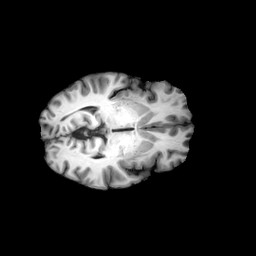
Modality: T1w
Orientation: axial
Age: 52
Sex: female
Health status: ill